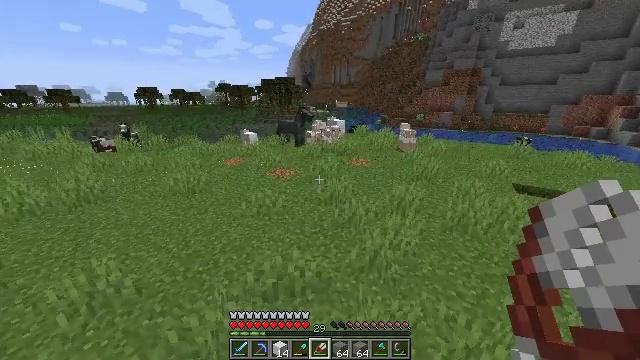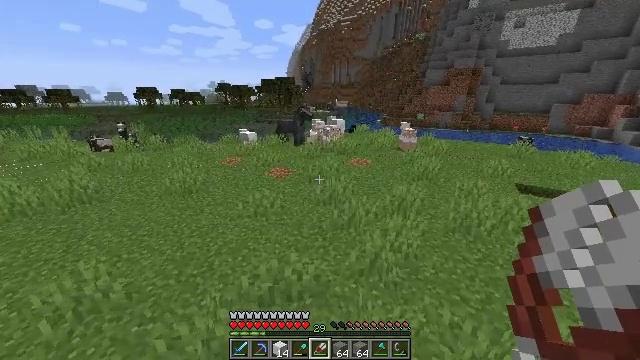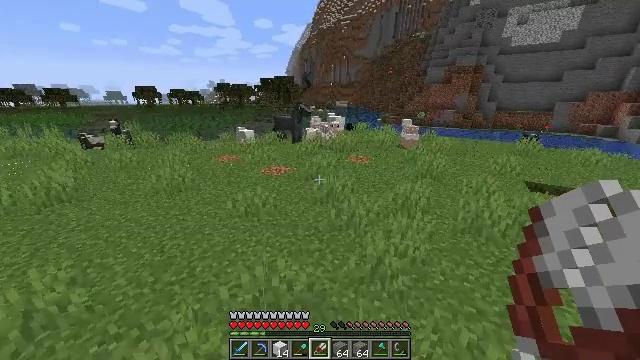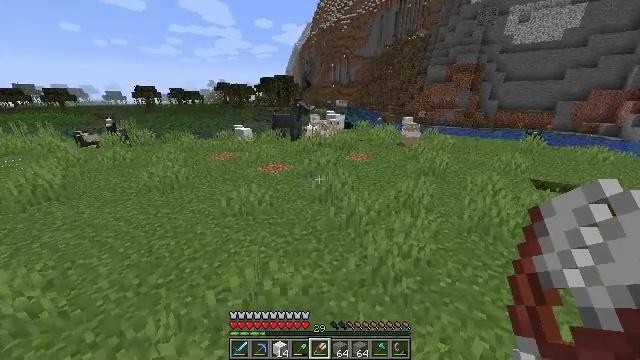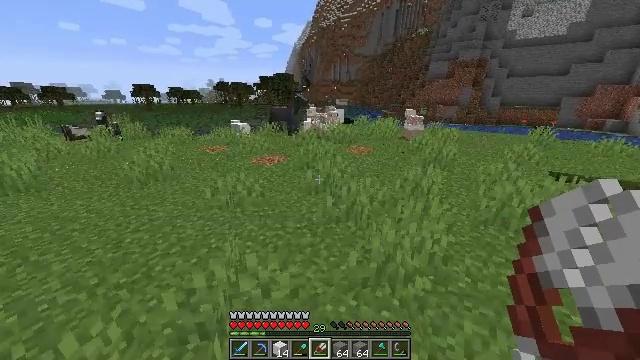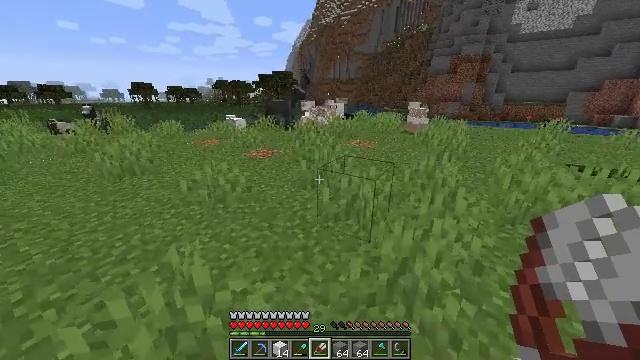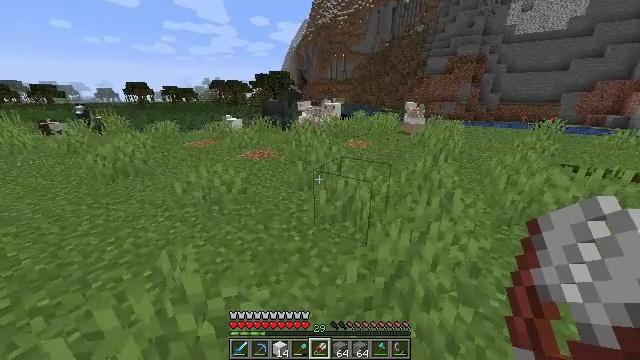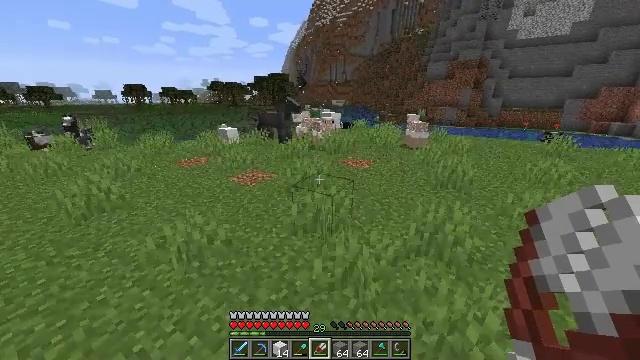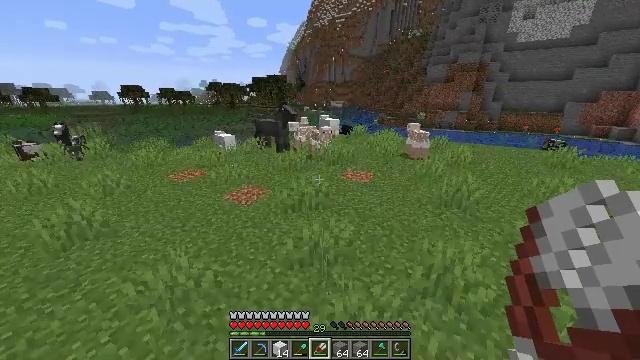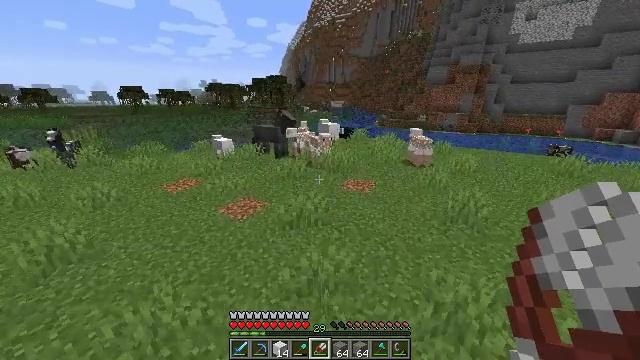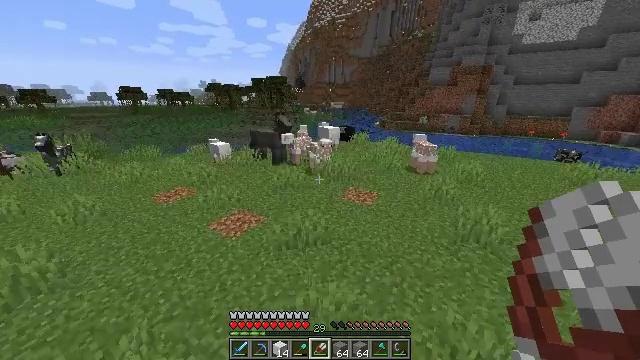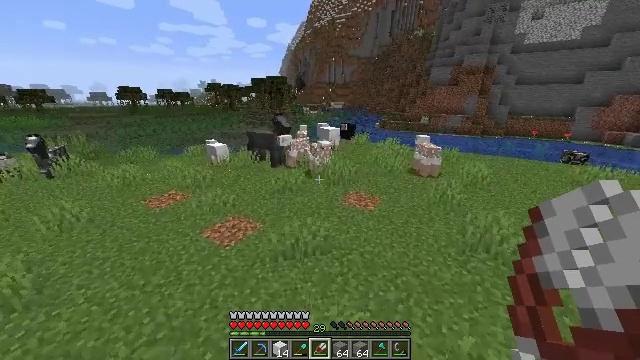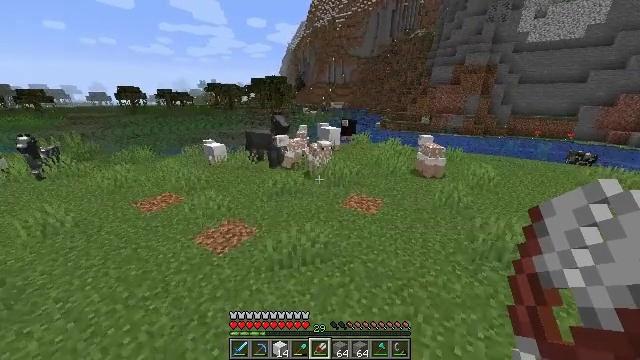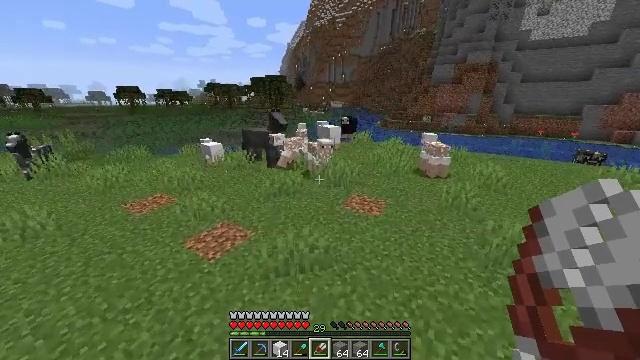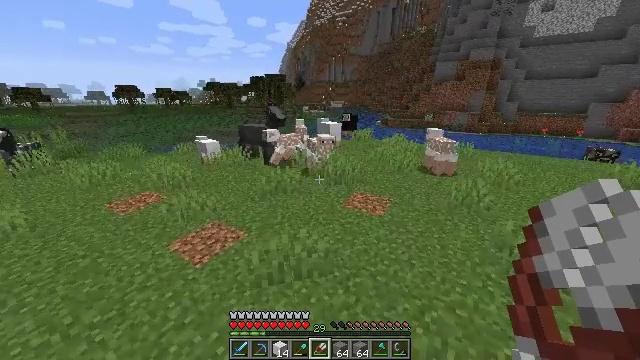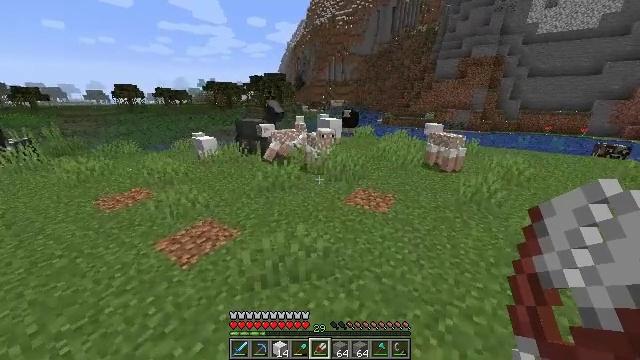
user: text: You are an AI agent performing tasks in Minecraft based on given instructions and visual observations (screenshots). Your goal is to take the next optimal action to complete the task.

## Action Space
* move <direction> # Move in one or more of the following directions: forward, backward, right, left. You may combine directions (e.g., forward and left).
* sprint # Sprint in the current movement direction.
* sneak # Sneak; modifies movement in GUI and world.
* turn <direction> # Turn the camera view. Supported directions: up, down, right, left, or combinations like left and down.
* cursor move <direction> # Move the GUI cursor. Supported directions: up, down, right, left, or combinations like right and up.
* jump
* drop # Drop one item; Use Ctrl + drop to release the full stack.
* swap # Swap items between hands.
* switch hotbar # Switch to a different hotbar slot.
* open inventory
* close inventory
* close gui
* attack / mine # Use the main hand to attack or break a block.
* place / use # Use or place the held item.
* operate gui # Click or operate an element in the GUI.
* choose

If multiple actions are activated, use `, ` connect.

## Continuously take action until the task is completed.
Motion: motion action
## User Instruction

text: Hunt a sheep.
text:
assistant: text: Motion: move forward, sprint, jump
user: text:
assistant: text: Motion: move forward, sprint, jump
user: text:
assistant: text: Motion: move forward, sprint, jump
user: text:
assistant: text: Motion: move forward, sprint, jump
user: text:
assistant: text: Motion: move forward, sprint, jump
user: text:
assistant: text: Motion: move forward, sprint, jump
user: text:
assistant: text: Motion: move forward, sprint, jump
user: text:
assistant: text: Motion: move forward, sprint, jump
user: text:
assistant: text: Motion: move forward, sprint, jump
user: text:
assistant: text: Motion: move forward, sprint, jump
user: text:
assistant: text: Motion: move forward, sprint, jump
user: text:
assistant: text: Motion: move forward, sprint, jump
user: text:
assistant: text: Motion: move forward, sprint, jump
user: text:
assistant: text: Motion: move forward, sprint, jump
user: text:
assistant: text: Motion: move forward, sprint, jump
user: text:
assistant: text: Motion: move forward, sprint, jump
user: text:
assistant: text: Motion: move forward, sprint, jump
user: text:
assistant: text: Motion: move forward, sprint, jump
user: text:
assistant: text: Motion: move forward, sprint, jump
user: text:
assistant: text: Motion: move forward, sprint, jump
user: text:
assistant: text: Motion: move forward, sprint, jump
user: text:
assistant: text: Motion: move forward and move right, sprint, jump
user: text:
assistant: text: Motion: move forward and move right, sprint, jump
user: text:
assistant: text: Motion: move forward and move right, sprint, jump
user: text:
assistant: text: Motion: move forward, sprint, jump
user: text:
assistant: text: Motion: move forward, sprint, jump
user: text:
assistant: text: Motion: move forward, sprint, jump
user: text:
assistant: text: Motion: move forward, sprint, jump
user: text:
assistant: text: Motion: move forward, sprint, turn left, jump
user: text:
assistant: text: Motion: move forward, sprint, jump